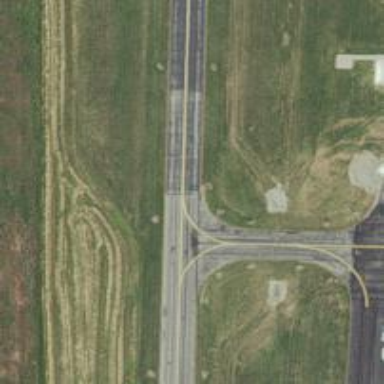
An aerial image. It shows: View of taxiway at the airport.